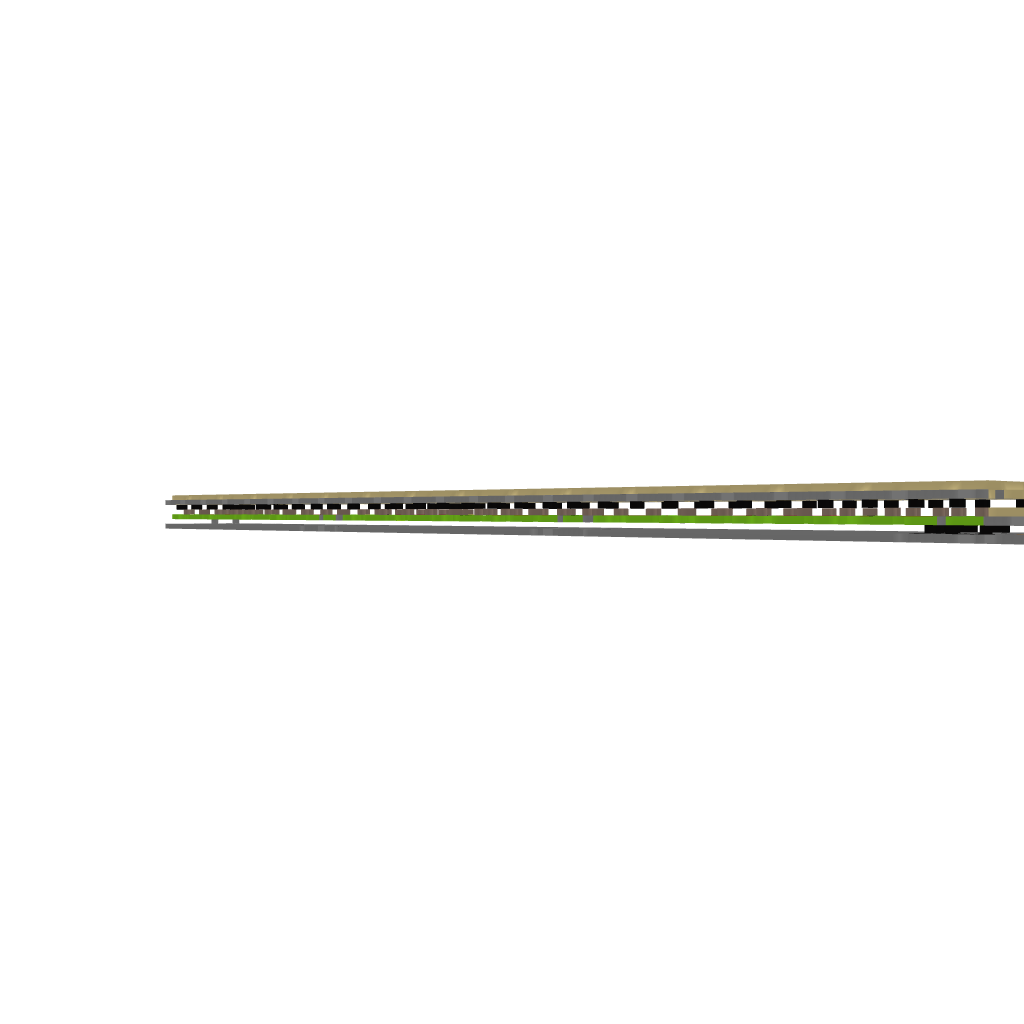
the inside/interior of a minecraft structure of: Grand hotel